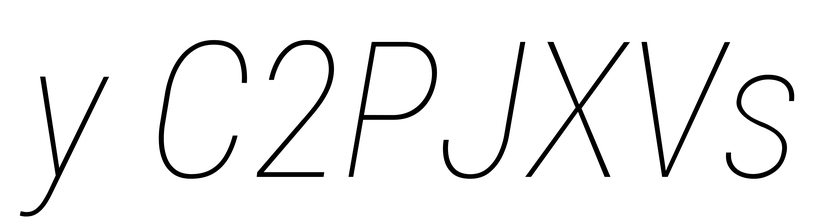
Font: Roboto-Italic_Condensed_Thin_Italic